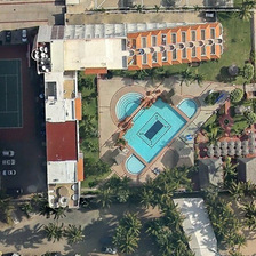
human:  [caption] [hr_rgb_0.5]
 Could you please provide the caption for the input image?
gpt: The resort is a big swimming pool.

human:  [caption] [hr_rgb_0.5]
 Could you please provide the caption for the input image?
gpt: A big swimming pool

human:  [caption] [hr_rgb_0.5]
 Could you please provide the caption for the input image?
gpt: holiday village head with a couple of coconut trees .

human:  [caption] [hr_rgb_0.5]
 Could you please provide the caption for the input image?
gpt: The resort is a large swimming pool.

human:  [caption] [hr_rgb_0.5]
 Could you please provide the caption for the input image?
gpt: The resort is a great pool.